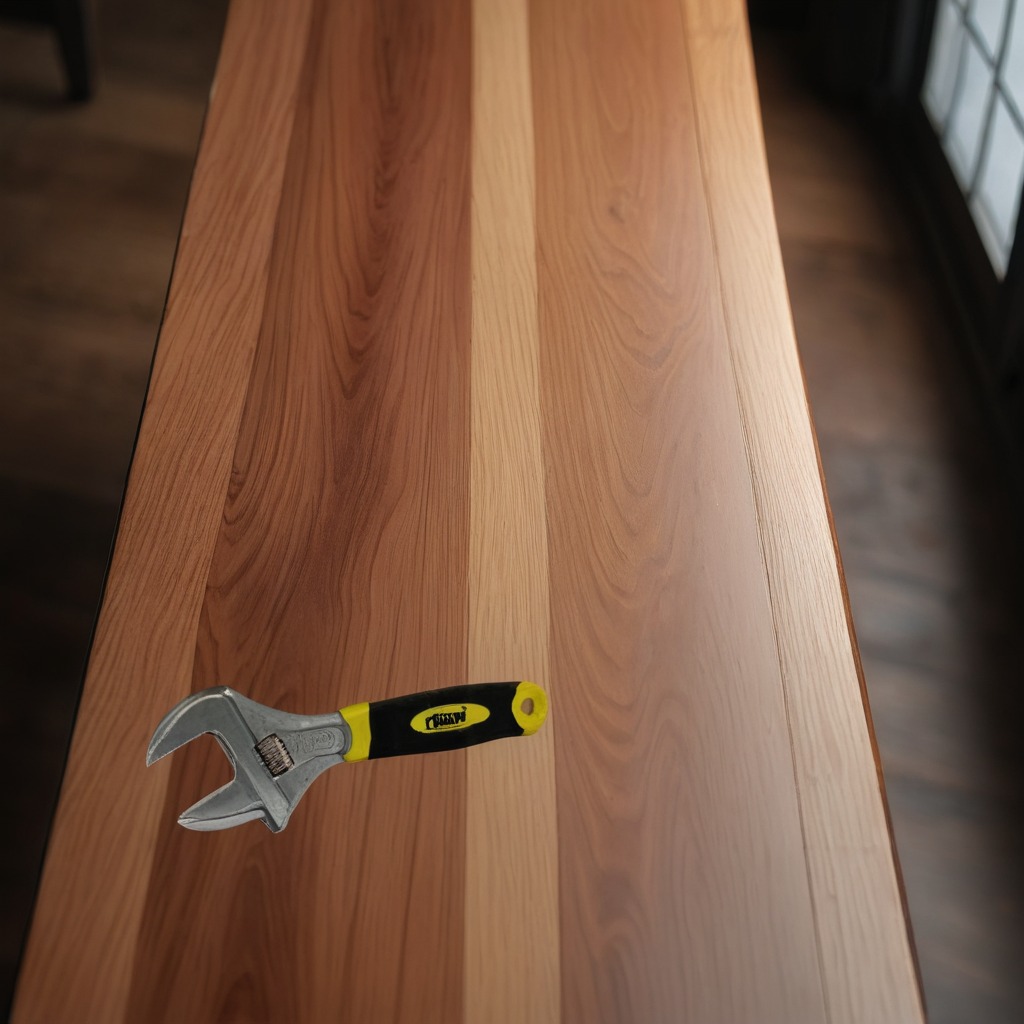
A wrench is lying on a wooden table in a carpentry studio with rich wood textures and side lighting.